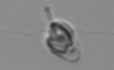
Label: flagellate